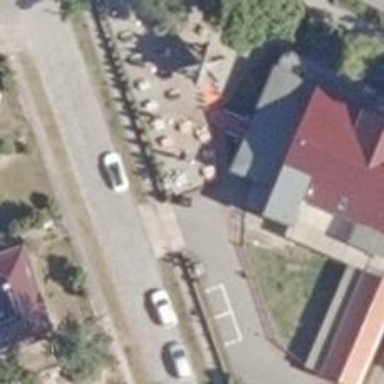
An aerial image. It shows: Outdoor seating area for leisure.